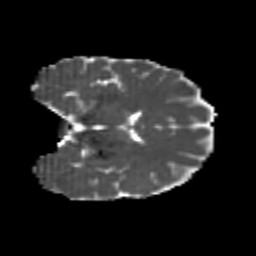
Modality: MD
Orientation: coronal
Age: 24
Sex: female
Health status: healthy
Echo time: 0.074 s